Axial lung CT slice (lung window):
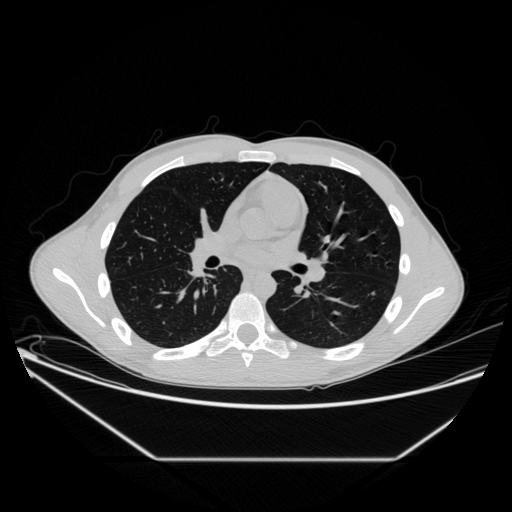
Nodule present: no